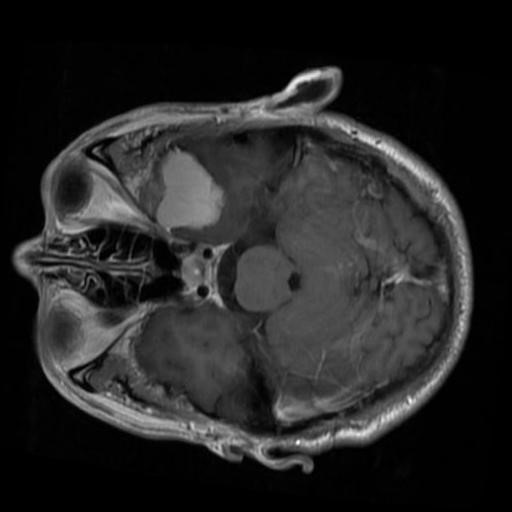
Label: brain_menin